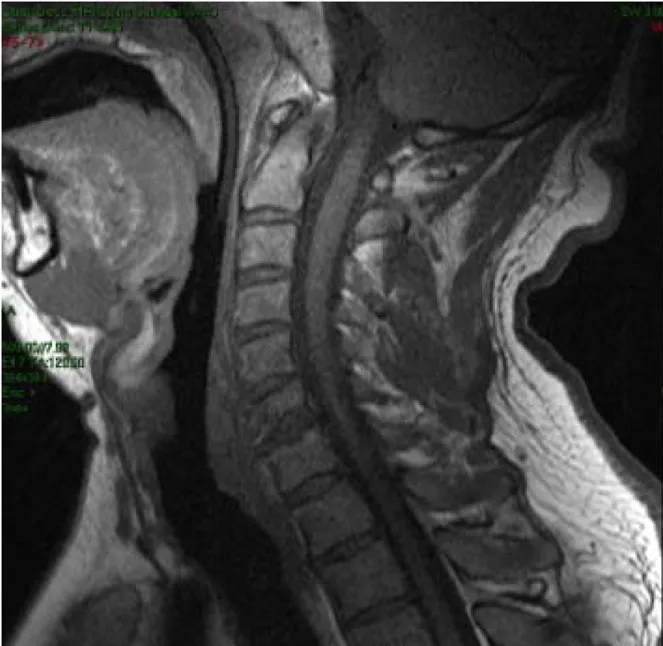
MRI cervical spine with and without contrast shows no evidence of cord compression and degenerative changes.
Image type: radiology (mri)